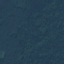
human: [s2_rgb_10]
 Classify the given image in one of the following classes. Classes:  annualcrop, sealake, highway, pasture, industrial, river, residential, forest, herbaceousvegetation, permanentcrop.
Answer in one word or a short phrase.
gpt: Forest